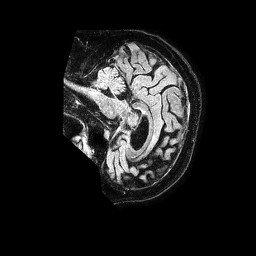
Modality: FLAIR
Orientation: sagittal
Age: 79
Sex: male
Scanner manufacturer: philips
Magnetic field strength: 1.5 T
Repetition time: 4.8 s
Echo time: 0.3 s